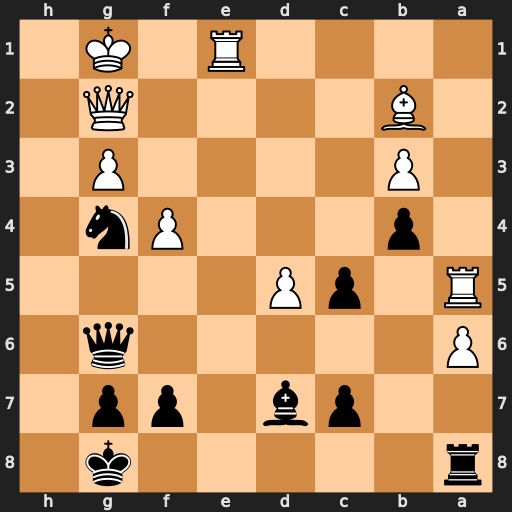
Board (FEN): r5k1/2pb1pp1/P5q1/R1pP4/1p3Pn1/1P4P1/1B4Q1/4R1K1
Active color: b
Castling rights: -
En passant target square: -
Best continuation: Qb6 Ra2 c4+